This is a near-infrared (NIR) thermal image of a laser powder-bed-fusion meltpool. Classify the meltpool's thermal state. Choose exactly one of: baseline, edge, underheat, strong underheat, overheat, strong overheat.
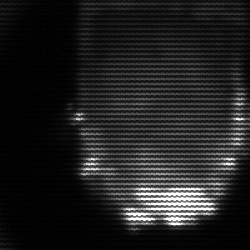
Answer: baseline